Question: I would like to make a back and forward navigation from the start. So I added a Button inside the navigation bar however I would like the exact iOS icon with the back text after it.
How can I get this thing myself without the need to navigate programmatically? I use the storyboard.
Ignore the background color I mean this icon :

I do not use a navigation controller I use a page view controller and that is why. I don't know how this icon work if the text is part of the icon or not so I hope anyone knows.
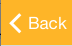
Answer: I get now what you are trying to do. I did this not too long ago. I actually had to make the button myself. You said you have a leftbutton, this will need an outlet in your .h file. If you want we will call it leftButton for now. You will need some images so I am going to include the ones that I made. I made them in <URL>. It is $99 USD but one of the best investments I ever made as an App designer. Here they are. I called them back and whiteSpace..

The last two images are white spaces so make sure you get them too. Drage them from this page to your desktop, then drag them to your project, make sure to click destination, copy into folder when you do this. Once you have the icons, the rest is done programmatically. In your viewDidLoad method you will change the appearance of your leftButton.
'''
//First get the images
UIImage *arrow = [UIImage imageNamed:@"back.png"];
UIImage *wordSpace = [UIImage imageNamed:@"whiteSpace.png"];
//Next make a size of the image or it will be distorted
CGSize size = CGSizeMake(arrow.size.width + wordSpace.size.width, arrow.size.height);
//Put the two images together
UIGraphicsBeginImageContext(size);
[arrow drawInRect:CGRectMake(0, 0, arrow.size.width, size.height)];
[wordSpace drawInRect:CGRectMake(arrow.size.width, 0, wordSpace.size.width, wordSpace.size.height)];
UIImage *finalImage = UIGraphicsGetImageFromCurrentImageContext();
UIGraphicsEndImageContext();
//Assign the icon to the button
UIBarButtonItem *backButton = [[UIBarButtonItem alloc] initWithTitle:@"Back" style:UIBarButtonItemStylePlain target:self action:@selector(backButtonClicked)];
[backButton setBackgroundImage:finalImage forState:UIControlStateNormal barMetrics:UIBarMetricsDefault];
//Move title over a bit to make it look nice
[backButton setTitlePositionAdjustment:UIOffsetMake(-20, 0) forBarMetrics:UIBarMetricsDefault];
//Make your button this new backButton
_leftButton = backButton;
'''
Now that you have a custom back button you can assign the @selector(backButtonClicked). I am not sure about the fact that you are using a page controller, but in mine, I used a popViewController. But I did have a Navigation Controller in the project. You might need to call the proper VC with another method. But this is backButtonClicked.
'''
- (void)backButtonClicked
{
//NSLog(@"going back");
[self.navigationController popViewControllerAnimated:YES];
//change to call your VC
}
'''
So other than calling your desired view controller that should do it. If you don't know how to call a view controller programmatically, <URL> is a link.